The image is a wavelet scalogram (time versus scale/frequency) of a rolling-element bearing's vibration signal. Diagnose the bearing from this image, choosing from: normal, inner_race, outer_race, ball.
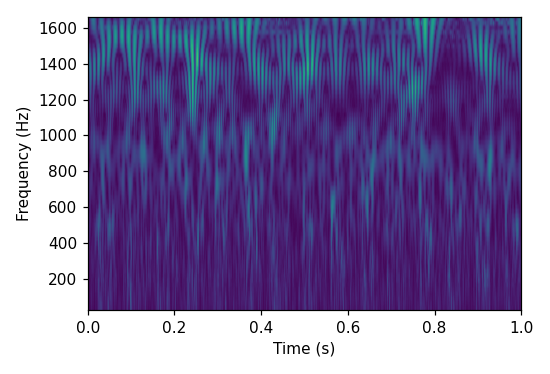
Answer: ball